Field crop: maize
Growth stage: 2
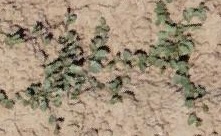
Species: convolvulus